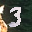
Label: 3